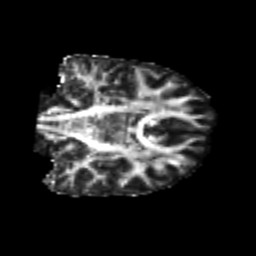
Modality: FA
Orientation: coronal
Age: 22
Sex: female
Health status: healthy
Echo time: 0.074 s